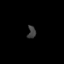
Tissue: skin
Cell type: Epithelial cells
Senescence score: 0.7778
Nuclear area (px): 97
Mean DAPI intensity: 62.278